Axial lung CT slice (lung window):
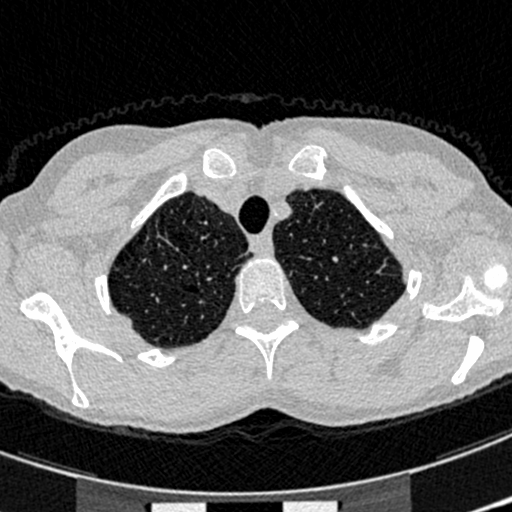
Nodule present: no